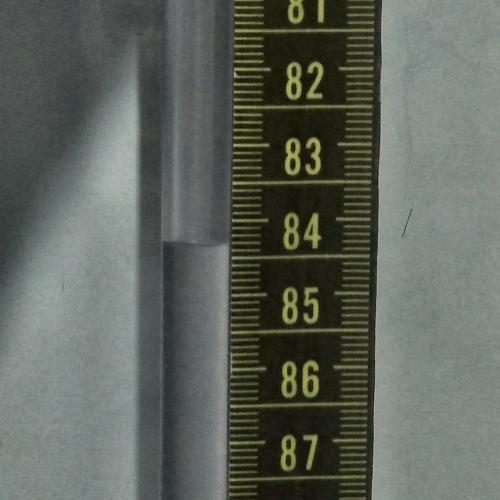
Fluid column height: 84.3 cm